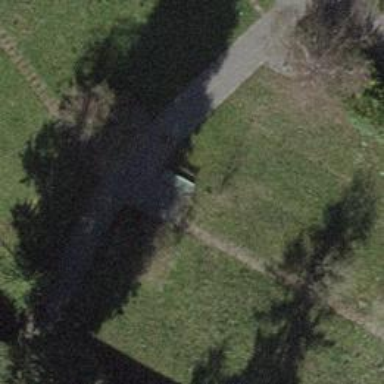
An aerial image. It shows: Bench for seating.